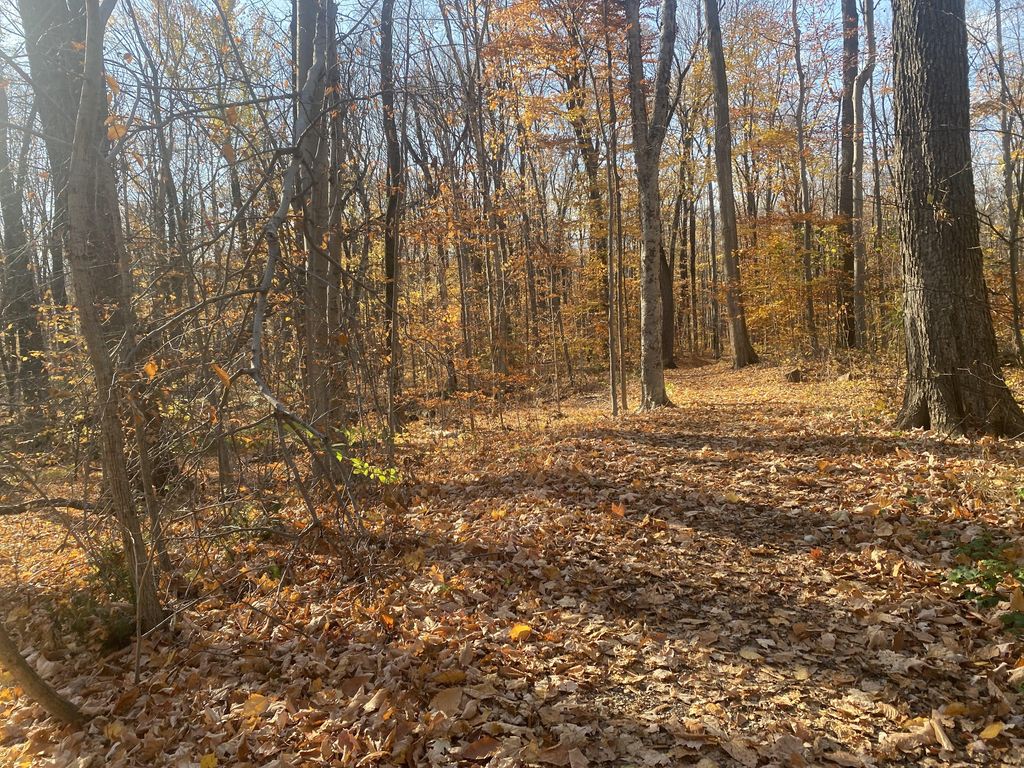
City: montreal